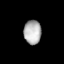
Tissue: skin
Cell type: Epithelial cells
Senescence score: 0.2658
Nuclear area (px): 404
Mean DAPI intensity: 179.743